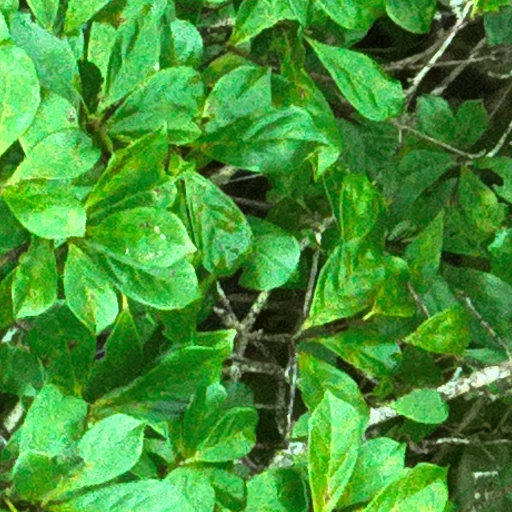
Species: Terminalia amazonia
GBIF accepted scientific name: Terminalia amazonica
Crown area (m\u00b2): 277.414